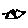
Label: zigzag